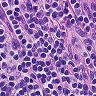
Metastatic tissue present: no